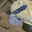
Label: 6